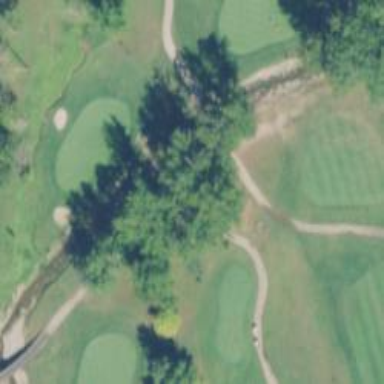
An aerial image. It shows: Golf cartpath that is also road path.